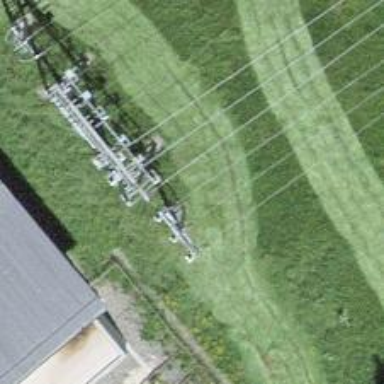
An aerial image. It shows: Power pole.